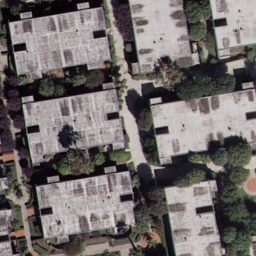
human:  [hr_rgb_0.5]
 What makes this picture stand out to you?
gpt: dense residential